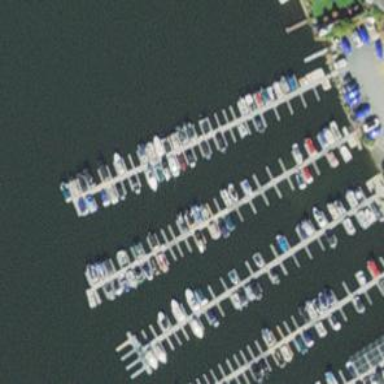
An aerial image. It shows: Man-made pier.